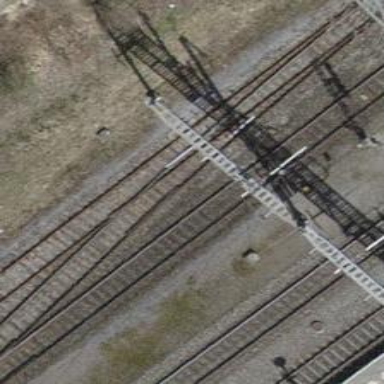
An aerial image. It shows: Single-track electrified railway with contact line.